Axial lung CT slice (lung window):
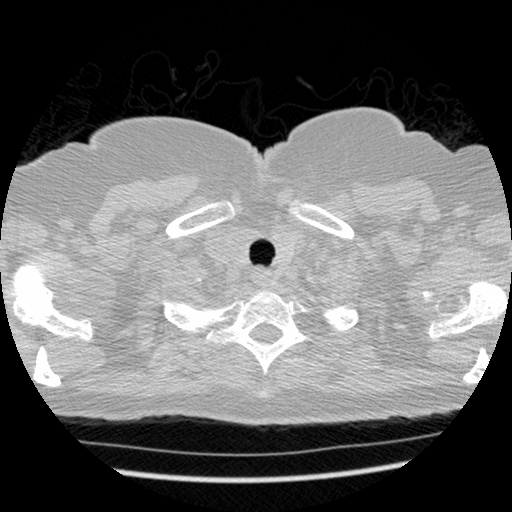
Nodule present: no